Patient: sex M, age 44
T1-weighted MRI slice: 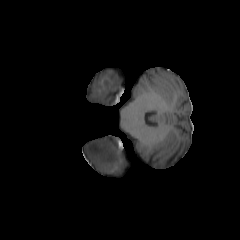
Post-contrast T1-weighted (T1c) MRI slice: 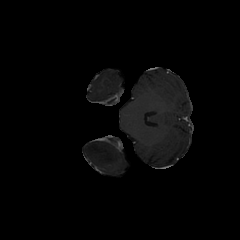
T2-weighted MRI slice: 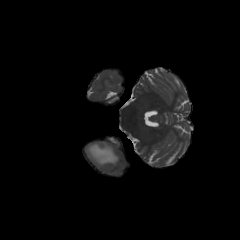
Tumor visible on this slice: yes
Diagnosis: Astrocytoma, IDH-mutant
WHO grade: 3